Field crop: maize
Growth stage: 2
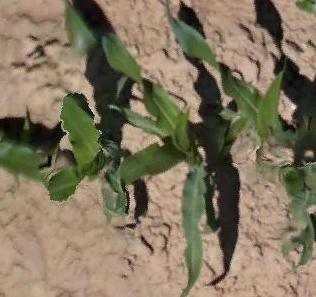
Species: maize